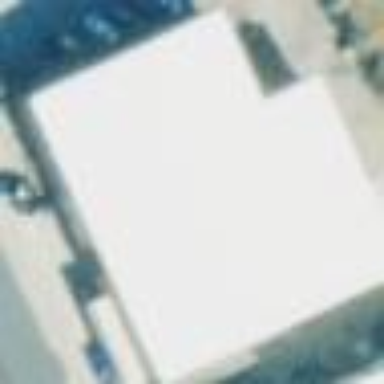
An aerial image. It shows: Television studio building.